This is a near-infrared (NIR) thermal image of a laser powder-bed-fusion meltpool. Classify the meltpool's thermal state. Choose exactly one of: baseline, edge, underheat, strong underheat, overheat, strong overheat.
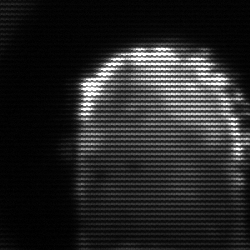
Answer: baseline